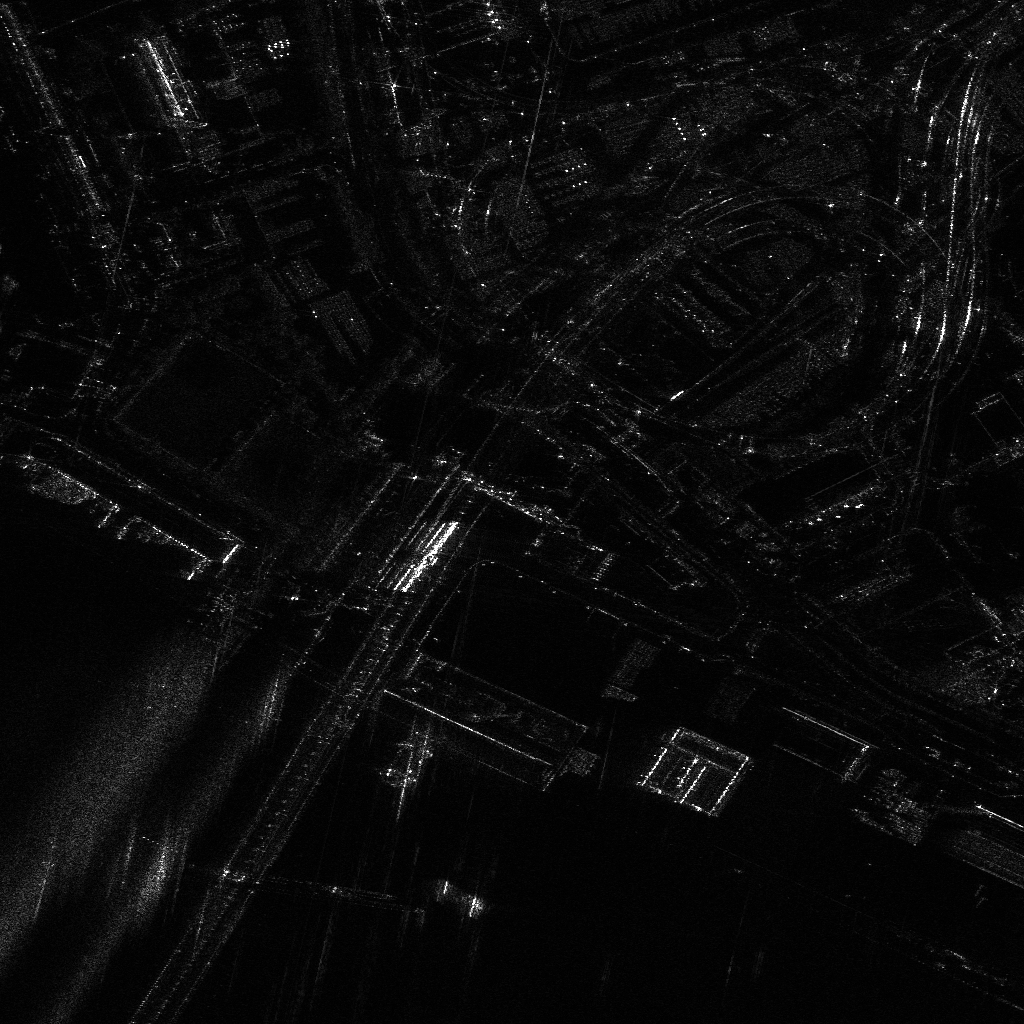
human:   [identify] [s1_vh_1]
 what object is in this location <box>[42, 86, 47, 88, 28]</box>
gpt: <ref>1 medium container at the bottom</ref>